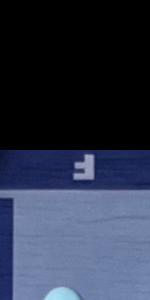
Label: Empty